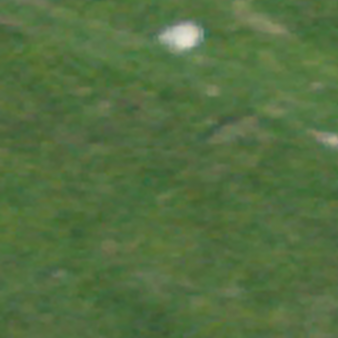
Label: other